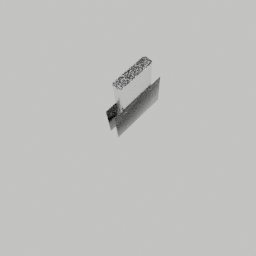
Label: appliances